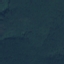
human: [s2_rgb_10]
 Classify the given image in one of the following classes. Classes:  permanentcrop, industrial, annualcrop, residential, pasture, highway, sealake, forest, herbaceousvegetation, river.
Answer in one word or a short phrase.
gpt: Forest